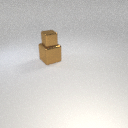
small brown metal cube above large brown metal cube